Aerial crown-view tile of a tropical tree (Barro Colorado Island, Panama), acquired 20240716:
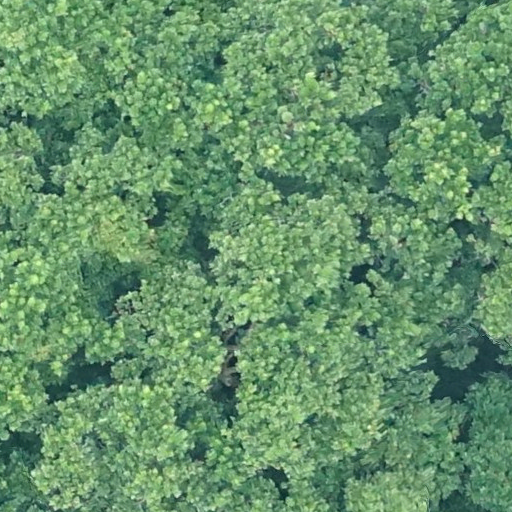
Species: Anacardium excelsum
GBIF accepted scientific name: Anacardium excelsum
Crown area: 940.021 m²